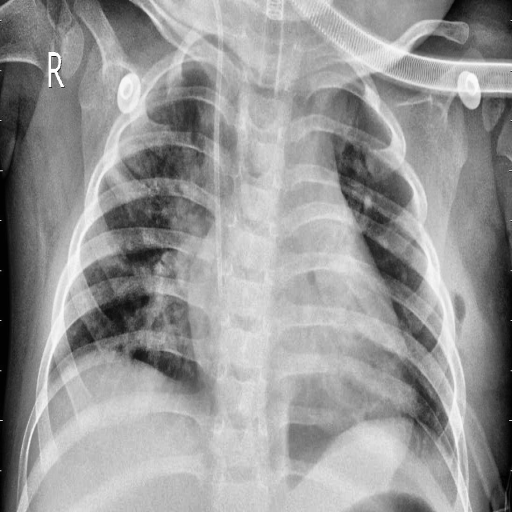
Finding: PNEUMONIA